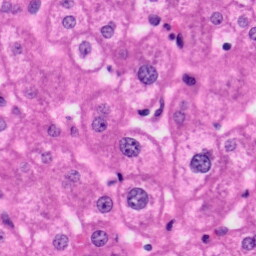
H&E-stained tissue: Liver